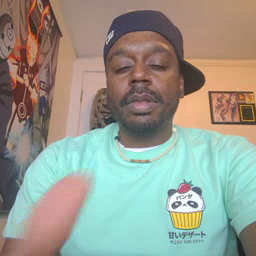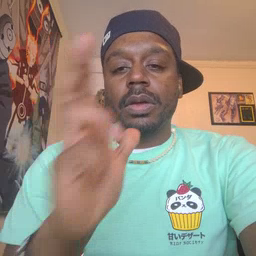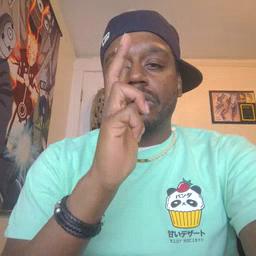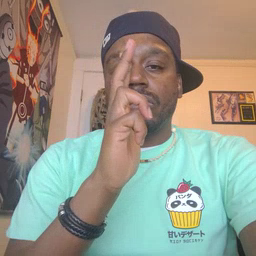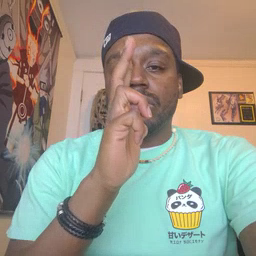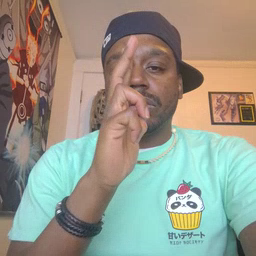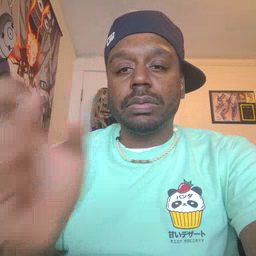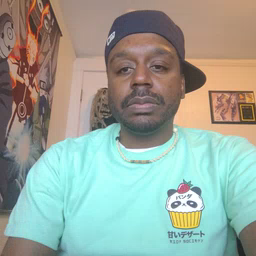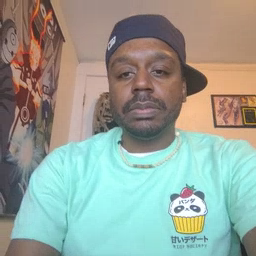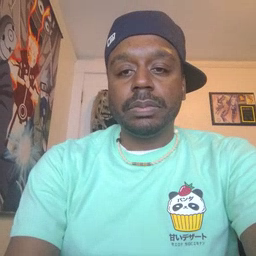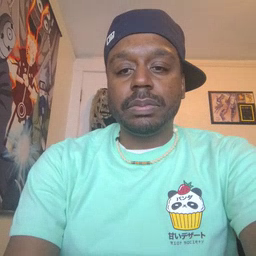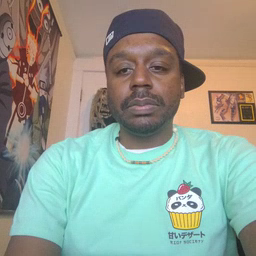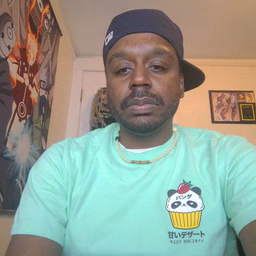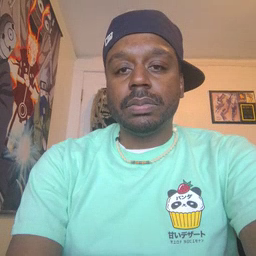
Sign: hen